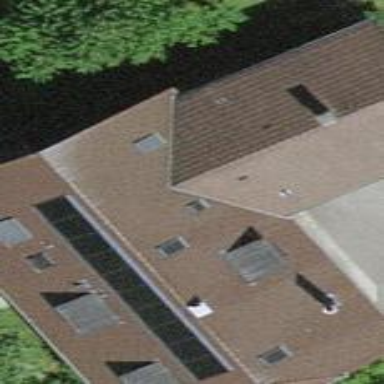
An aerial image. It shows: Residential building.